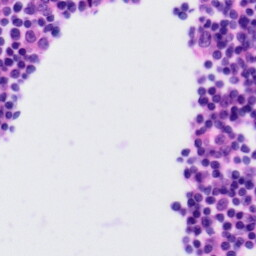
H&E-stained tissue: Tonsil